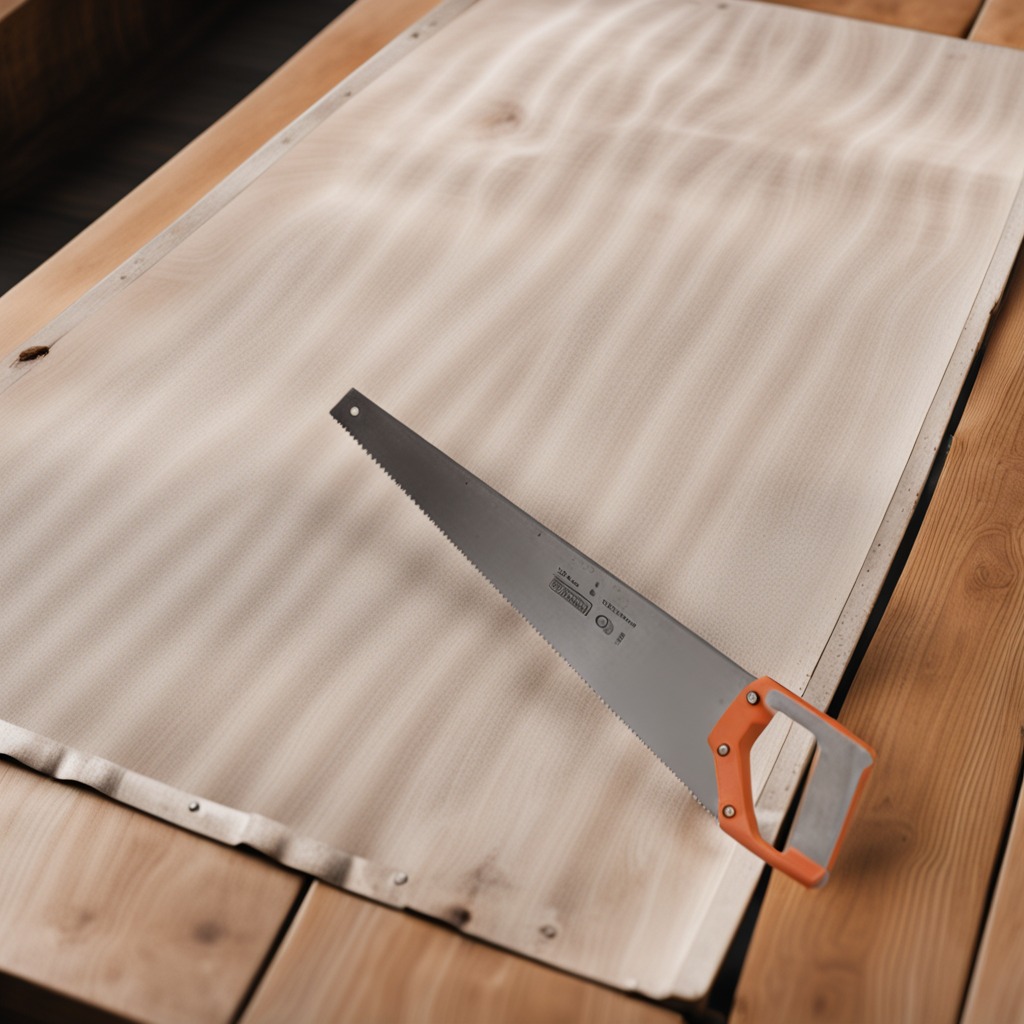
A metal saw is lying on the wooden table.